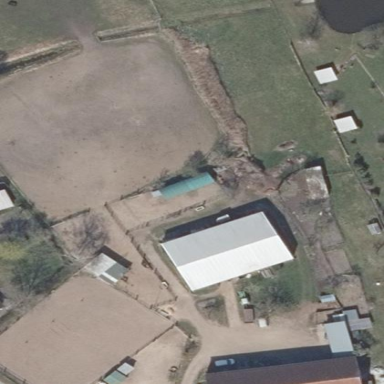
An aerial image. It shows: Stables in leisure land suitable for horse riding.